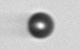
Label: bead